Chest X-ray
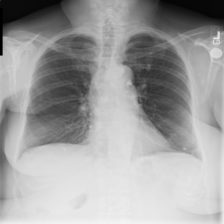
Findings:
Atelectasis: negative
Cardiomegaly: negative
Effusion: negative
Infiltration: negative
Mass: negative
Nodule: negative
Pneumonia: negative
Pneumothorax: negative
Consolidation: negative
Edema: negative
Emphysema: negative
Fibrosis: negative
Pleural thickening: negative
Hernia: negative